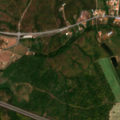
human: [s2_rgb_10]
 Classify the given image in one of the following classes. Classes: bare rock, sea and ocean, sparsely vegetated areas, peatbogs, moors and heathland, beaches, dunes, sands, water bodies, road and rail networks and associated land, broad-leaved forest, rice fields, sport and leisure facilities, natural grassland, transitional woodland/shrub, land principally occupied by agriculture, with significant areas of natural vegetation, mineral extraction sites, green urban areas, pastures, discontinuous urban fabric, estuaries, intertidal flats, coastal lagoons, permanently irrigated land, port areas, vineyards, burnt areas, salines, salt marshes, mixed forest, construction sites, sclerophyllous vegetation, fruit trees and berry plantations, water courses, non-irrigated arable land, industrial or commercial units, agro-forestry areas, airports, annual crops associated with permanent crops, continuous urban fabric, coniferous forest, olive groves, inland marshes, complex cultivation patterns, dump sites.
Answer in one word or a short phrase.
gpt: continuous urban fabric